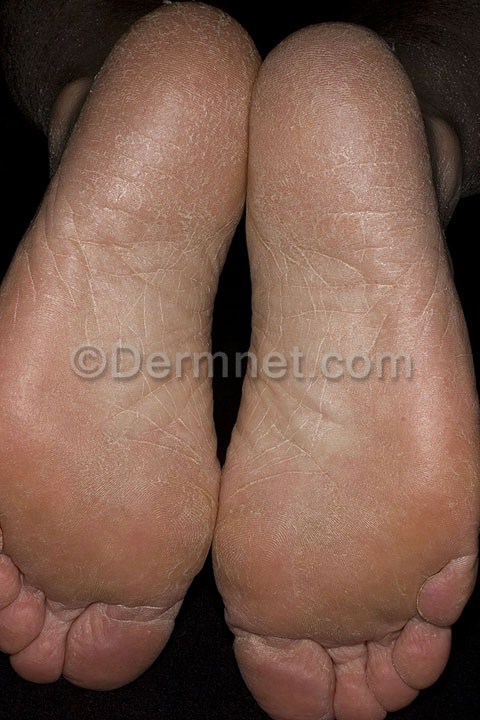
Disease: Tinea Ringworm Candidiasis and other Fungal Infections